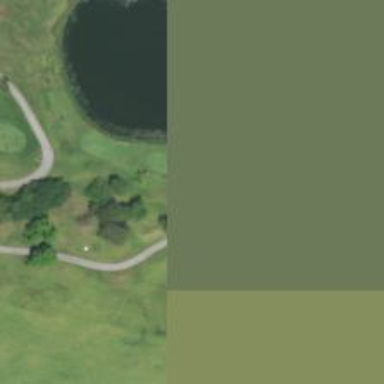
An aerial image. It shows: Footway leading to the Eagle Vines Golf Course.